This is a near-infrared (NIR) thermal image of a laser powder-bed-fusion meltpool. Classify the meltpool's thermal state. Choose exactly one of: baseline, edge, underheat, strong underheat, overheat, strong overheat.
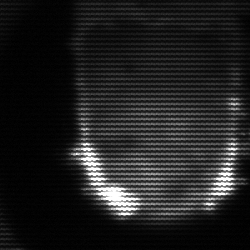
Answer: baseline